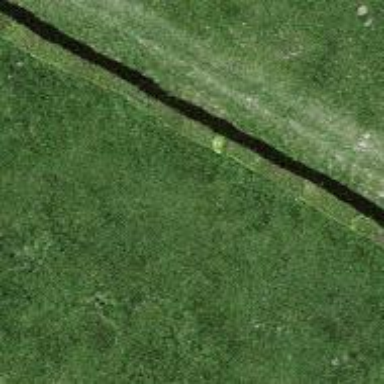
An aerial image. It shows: Hedge barrier.